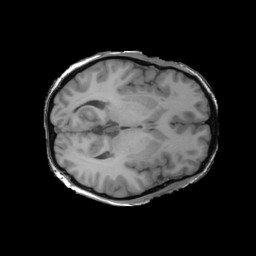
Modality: T1w
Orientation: axial
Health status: ill
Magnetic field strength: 3 T